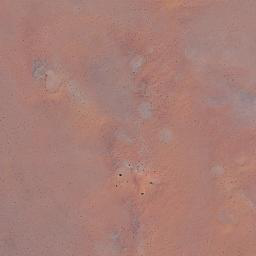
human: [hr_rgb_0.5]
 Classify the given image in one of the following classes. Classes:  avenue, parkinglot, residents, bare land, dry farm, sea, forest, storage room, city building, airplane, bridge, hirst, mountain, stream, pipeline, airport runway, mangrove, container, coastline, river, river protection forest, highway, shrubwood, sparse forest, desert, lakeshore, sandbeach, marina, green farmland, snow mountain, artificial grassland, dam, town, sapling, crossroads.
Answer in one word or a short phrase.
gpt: desert